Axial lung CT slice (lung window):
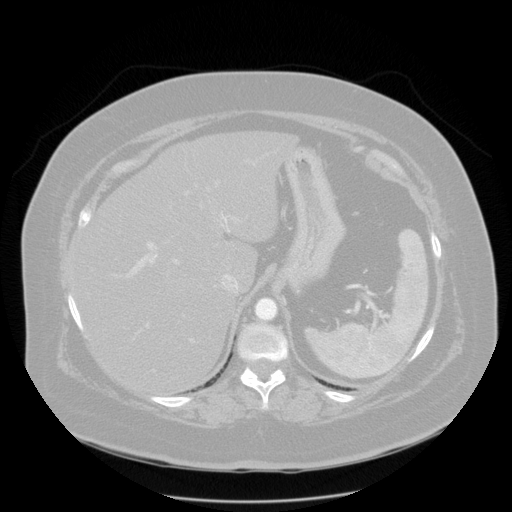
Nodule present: no